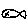
Label: fish